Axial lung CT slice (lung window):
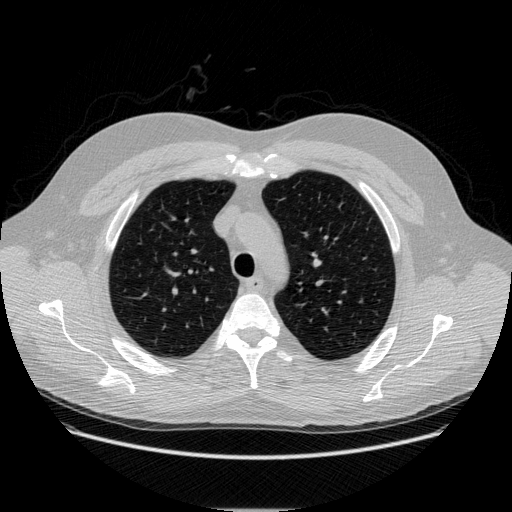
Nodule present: no